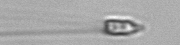
Label: Chaetoceros_throndsenii